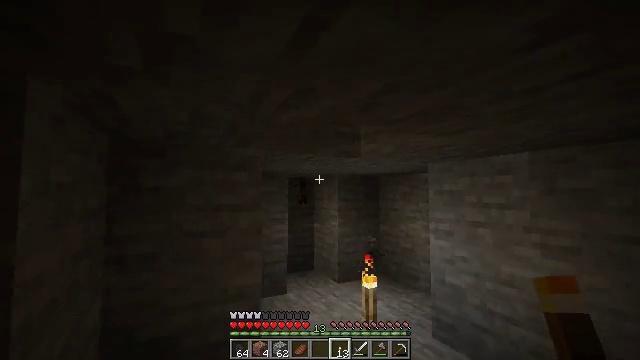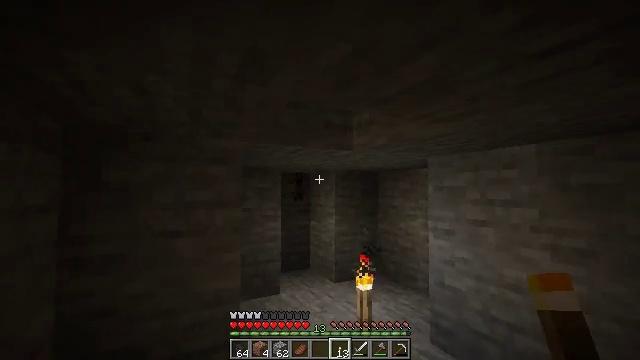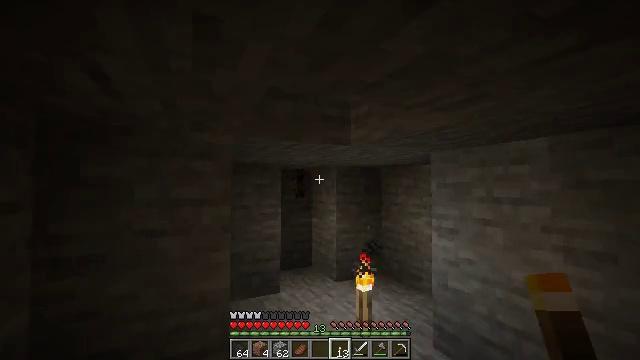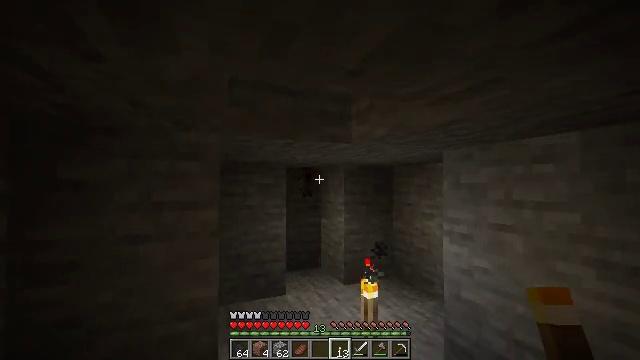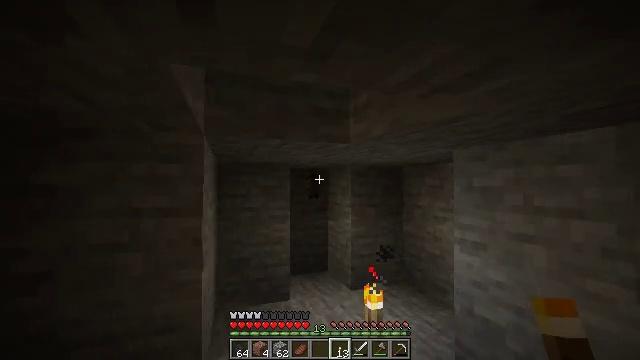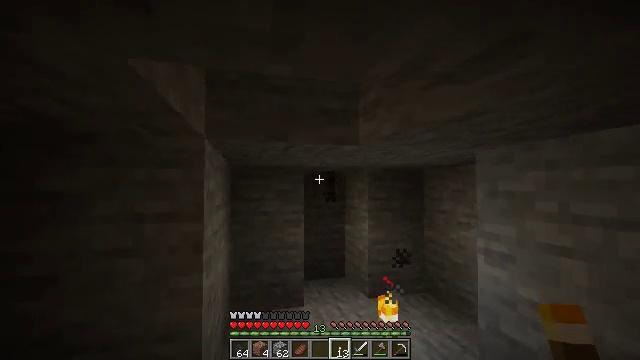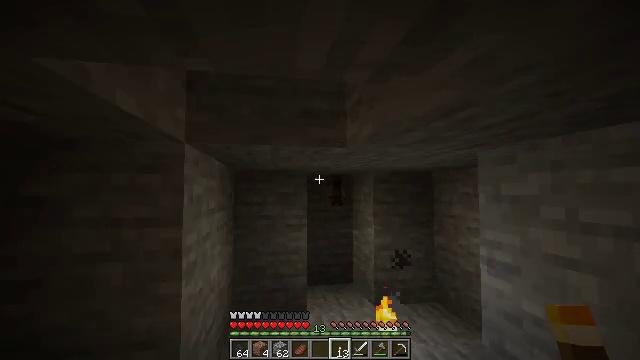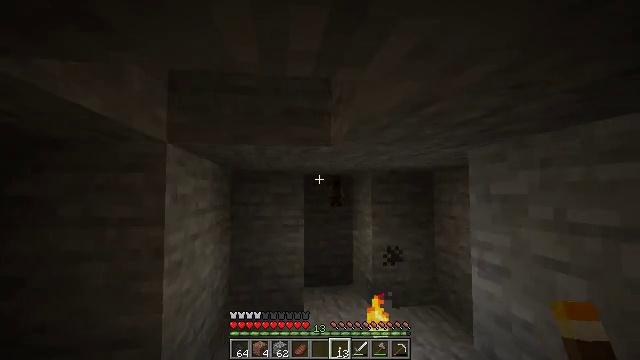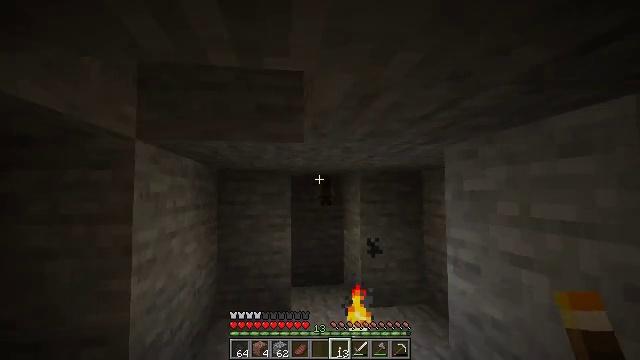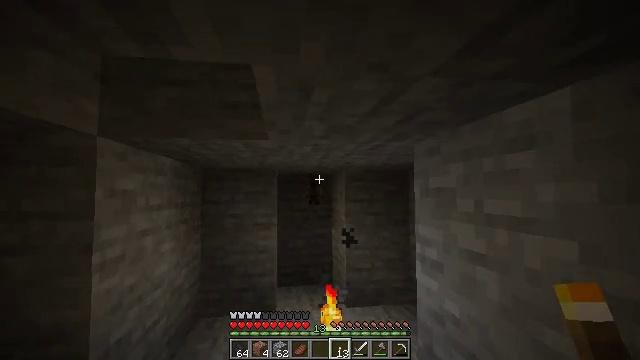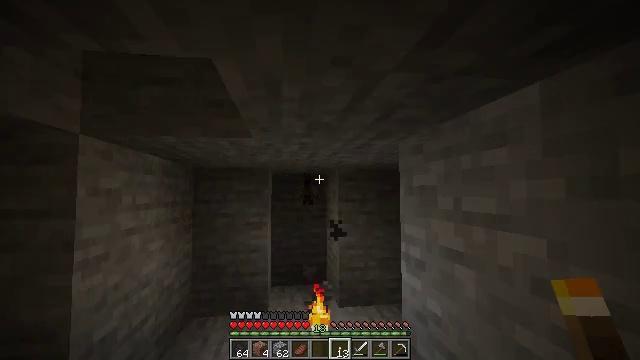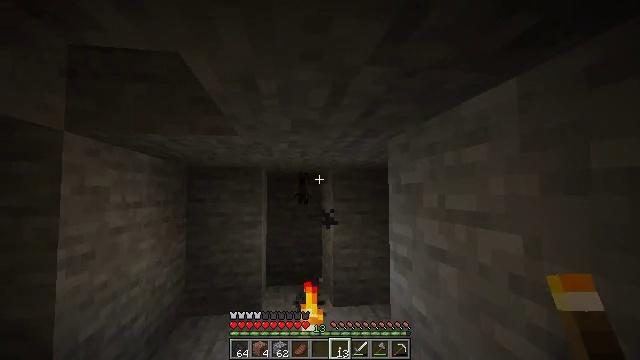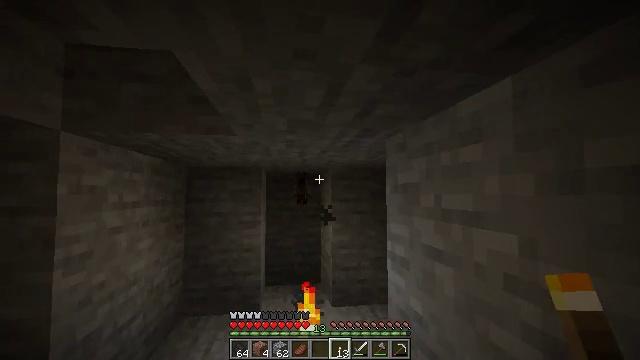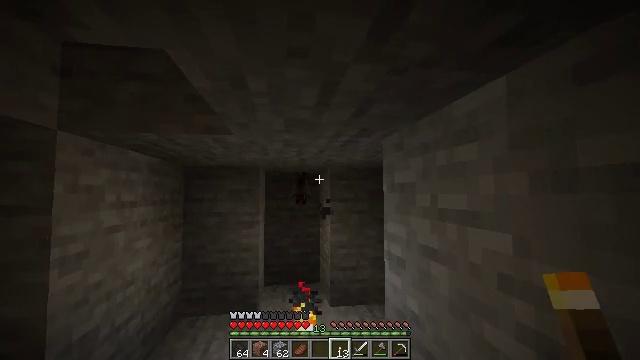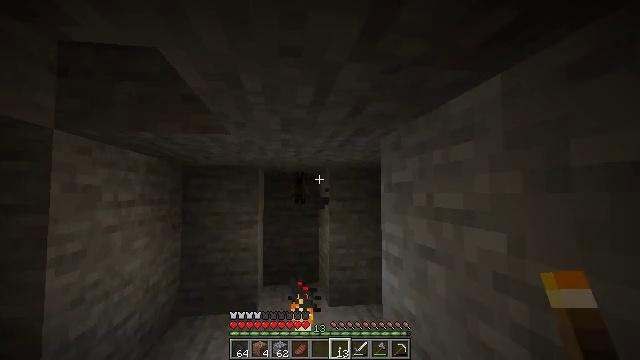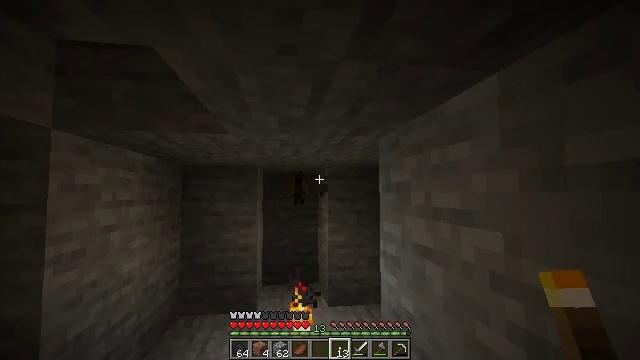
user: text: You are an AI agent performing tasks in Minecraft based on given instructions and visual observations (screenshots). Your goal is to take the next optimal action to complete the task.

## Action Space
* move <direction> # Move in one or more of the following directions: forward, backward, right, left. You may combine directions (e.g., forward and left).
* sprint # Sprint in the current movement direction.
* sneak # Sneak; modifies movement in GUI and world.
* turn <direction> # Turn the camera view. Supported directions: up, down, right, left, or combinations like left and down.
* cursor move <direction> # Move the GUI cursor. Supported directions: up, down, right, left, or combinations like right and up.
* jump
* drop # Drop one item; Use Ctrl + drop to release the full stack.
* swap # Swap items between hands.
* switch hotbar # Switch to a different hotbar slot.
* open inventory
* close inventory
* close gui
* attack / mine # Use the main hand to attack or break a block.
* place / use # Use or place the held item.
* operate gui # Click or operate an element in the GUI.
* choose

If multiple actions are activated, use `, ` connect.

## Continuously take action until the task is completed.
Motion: motion action
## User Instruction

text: Hunt bats in caves.
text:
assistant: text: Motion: move forward and move right
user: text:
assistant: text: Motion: move forward and move right, turn left
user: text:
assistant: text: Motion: move forward and move right, turn left
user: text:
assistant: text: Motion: move forward and move right, turn left
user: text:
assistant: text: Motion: move right, turn left
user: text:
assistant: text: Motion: move right, turn left
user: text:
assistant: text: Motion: move right, turn left
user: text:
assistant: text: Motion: move right
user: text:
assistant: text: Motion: no_op
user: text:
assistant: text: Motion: no_op
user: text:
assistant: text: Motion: no_op
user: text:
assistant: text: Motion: no_op
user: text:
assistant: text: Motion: no_op
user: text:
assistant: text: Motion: no_op
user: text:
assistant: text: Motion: no_op
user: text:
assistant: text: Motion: no_op
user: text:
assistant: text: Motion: no_op
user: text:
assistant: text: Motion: no_op
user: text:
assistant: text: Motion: no_op
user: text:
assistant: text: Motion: no_op
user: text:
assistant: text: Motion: no_op
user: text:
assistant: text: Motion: no_op
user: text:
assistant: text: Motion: no_op
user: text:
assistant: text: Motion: move forward
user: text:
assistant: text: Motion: move forward
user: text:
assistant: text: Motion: move forward, turn down
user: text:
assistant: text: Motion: move forward, turn left and down
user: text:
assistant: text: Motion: move forward, turn left and down
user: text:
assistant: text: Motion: move forward
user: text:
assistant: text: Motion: move forward